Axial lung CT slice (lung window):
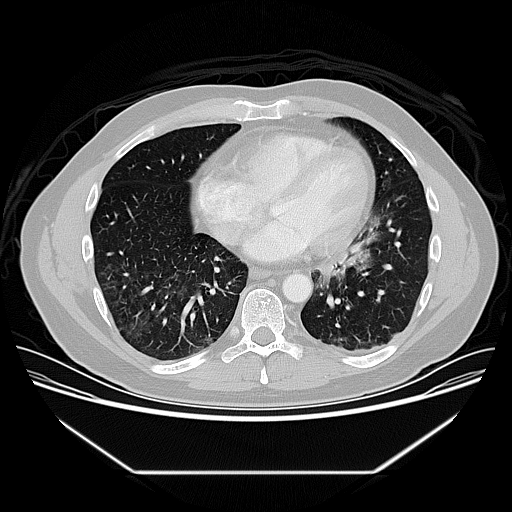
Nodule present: no